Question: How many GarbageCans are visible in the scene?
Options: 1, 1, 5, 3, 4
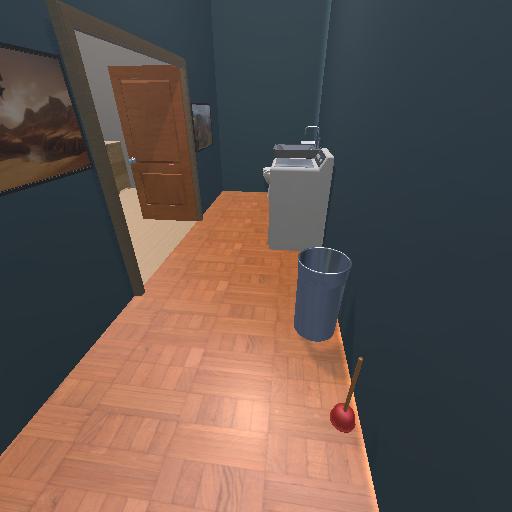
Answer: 1